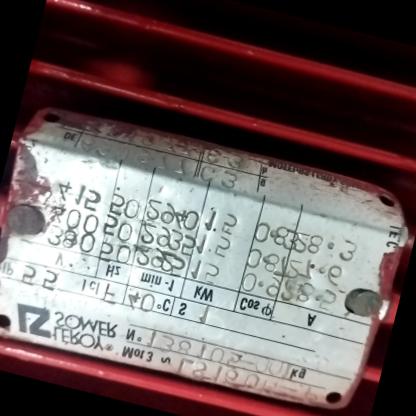
Klasa: tabliczka-znamionowa